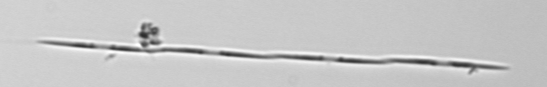
Label: Pseudo-nitzschia